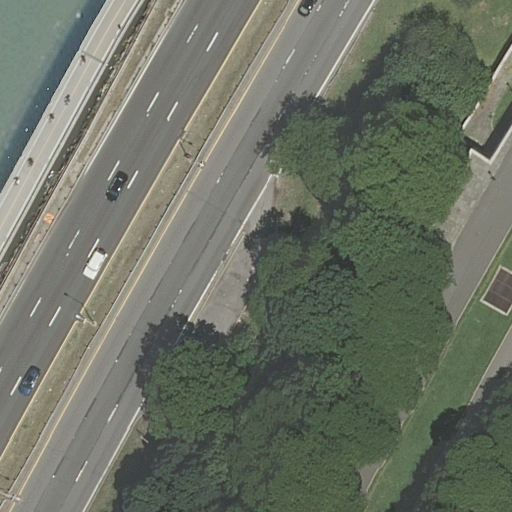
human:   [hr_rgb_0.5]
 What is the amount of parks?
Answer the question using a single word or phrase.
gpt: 1

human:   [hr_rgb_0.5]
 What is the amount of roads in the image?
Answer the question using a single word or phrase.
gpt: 5

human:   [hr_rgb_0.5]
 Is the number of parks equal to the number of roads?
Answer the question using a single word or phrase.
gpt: no

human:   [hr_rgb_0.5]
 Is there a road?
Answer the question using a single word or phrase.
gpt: yes

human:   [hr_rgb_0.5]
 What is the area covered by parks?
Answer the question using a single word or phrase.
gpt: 194m2

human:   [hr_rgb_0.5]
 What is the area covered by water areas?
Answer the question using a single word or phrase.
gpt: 357m2

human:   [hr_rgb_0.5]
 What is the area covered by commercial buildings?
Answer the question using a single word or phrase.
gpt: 0m2

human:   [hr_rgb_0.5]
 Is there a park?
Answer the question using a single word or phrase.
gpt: yes

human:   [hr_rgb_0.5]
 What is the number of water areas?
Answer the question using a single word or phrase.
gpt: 1

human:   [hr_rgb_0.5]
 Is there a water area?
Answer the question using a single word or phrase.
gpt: yes

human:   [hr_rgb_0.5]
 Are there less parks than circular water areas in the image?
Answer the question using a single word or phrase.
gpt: no

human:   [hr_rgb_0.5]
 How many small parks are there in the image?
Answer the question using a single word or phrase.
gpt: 0

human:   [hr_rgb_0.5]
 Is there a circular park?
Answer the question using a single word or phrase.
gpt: no

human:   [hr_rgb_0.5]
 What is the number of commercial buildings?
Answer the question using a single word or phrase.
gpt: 0

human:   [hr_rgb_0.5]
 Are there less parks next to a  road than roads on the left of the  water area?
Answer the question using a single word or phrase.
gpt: no

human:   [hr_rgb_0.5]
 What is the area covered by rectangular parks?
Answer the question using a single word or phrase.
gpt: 194m2

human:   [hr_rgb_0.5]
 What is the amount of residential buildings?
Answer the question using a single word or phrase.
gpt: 0

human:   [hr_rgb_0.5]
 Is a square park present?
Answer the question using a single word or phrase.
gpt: no

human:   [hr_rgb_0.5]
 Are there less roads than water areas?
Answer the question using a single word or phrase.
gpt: no

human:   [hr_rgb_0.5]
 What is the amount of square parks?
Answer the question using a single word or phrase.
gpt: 0

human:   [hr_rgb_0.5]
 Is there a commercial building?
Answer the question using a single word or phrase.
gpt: no

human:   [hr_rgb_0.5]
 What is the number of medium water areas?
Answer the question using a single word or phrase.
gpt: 1

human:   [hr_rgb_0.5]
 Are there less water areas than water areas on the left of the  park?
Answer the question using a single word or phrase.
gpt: no

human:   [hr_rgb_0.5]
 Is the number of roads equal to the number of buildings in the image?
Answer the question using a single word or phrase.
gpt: no

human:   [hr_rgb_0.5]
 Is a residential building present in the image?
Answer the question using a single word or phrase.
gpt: no

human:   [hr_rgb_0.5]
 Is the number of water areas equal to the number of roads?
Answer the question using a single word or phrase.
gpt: no

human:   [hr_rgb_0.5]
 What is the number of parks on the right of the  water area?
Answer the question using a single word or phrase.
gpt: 1

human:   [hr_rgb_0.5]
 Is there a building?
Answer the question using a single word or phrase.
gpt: no

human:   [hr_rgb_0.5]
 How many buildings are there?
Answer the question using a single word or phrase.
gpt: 0

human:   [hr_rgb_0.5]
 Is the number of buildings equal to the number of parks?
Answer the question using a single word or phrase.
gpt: no

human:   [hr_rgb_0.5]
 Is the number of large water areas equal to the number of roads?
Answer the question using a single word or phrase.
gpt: no

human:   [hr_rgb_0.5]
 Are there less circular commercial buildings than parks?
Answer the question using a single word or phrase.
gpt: yes

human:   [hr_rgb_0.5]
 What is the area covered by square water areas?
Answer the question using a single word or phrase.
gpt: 0m2

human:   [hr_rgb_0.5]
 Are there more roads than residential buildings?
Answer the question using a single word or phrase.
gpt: yes

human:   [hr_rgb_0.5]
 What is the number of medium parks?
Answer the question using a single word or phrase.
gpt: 1

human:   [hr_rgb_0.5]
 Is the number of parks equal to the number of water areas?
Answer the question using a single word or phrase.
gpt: yes

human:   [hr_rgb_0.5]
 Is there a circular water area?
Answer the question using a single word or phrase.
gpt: no

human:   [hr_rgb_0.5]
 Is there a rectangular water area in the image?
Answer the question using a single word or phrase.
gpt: yes

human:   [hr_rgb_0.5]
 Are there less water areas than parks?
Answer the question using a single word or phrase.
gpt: no

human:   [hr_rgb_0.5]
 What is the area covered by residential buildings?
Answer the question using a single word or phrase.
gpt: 0m2

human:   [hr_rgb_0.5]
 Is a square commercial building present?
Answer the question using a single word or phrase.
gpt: no

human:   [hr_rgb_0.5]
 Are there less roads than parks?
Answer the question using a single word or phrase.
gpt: no

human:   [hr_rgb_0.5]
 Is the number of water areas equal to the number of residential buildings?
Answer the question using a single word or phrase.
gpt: no

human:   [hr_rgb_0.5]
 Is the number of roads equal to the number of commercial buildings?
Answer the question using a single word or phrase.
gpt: no

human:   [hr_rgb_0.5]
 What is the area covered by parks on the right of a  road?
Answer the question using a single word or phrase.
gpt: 194m2

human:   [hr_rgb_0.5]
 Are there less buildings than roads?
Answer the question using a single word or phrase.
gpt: yes

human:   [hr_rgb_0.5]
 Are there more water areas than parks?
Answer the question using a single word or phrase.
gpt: no

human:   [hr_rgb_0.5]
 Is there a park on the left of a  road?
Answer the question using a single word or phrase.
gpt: no

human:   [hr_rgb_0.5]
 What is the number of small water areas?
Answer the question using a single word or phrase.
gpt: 0

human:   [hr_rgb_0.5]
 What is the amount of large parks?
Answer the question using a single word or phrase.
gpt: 0

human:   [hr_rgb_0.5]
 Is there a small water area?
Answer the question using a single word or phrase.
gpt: no

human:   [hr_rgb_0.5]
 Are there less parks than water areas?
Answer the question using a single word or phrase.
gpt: no

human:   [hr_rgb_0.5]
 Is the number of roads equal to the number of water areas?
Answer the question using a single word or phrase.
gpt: no

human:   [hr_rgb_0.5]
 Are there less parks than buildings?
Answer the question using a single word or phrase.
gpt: no

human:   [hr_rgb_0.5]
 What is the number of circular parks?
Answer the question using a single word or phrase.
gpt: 0

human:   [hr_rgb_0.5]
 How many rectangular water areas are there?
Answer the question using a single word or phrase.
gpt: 1

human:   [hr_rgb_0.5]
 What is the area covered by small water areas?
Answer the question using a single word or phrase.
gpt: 0m2

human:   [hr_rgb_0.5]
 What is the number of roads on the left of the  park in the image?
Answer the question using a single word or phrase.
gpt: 3

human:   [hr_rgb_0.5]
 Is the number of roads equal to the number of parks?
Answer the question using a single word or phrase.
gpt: no

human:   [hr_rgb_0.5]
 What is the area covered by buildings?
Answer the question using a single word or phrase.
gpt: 0m2

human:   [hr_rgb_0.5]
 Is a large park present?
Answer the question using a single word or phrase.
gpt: no

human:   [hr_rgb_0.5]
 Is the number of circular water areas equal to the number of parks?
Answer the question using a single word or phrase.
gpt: no

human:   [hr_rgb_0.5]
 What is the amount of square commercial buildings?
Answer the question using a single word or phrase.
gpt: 0

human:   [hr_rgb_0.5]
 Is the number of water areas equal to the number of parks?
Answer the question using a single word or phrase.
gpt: yes